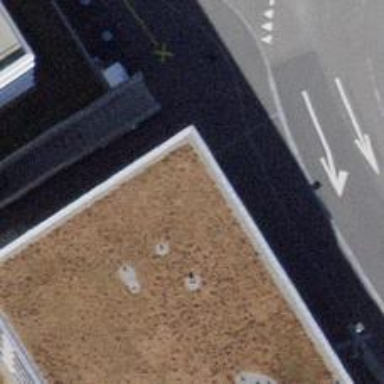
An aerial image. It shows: Parking entrance.